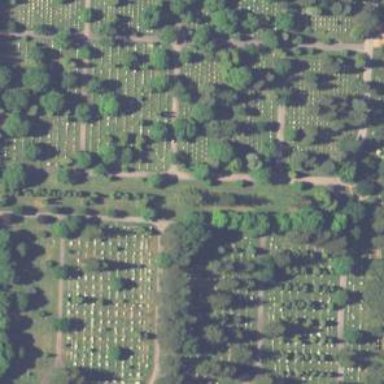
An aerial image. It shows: Historic memorial located in graveyard.